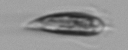
Label: Prorocentrum_triestinum